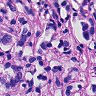
Metastatic tissue present: yes